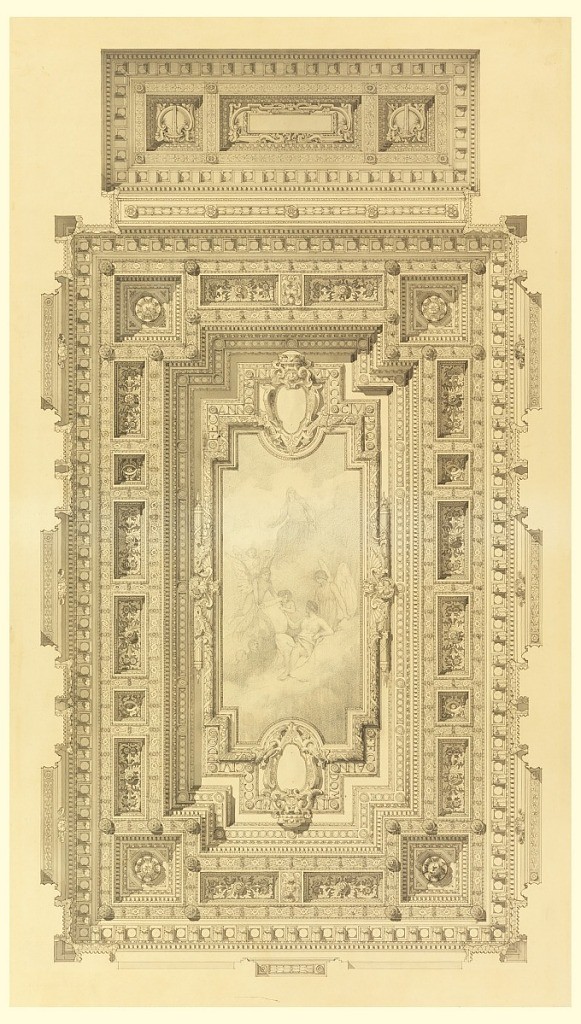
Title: Ceiling of Courtroom, Federal Building, Cleveland, OH
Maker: Arnold William Brunner, American, 1857–1925
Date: ca. 1917
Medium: Graphite, pen and black ink, brush and gray wash on paper
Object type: Drawing
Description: At center, image of female figures in the clouds, all robed, some winged. One being shown a scroll to read. Ceiling decoration composed of scrolling foliage.